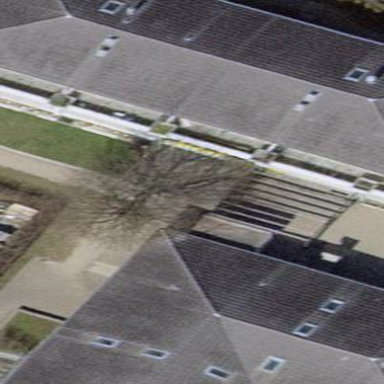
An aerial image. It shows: Kindergarten building.